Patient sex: M
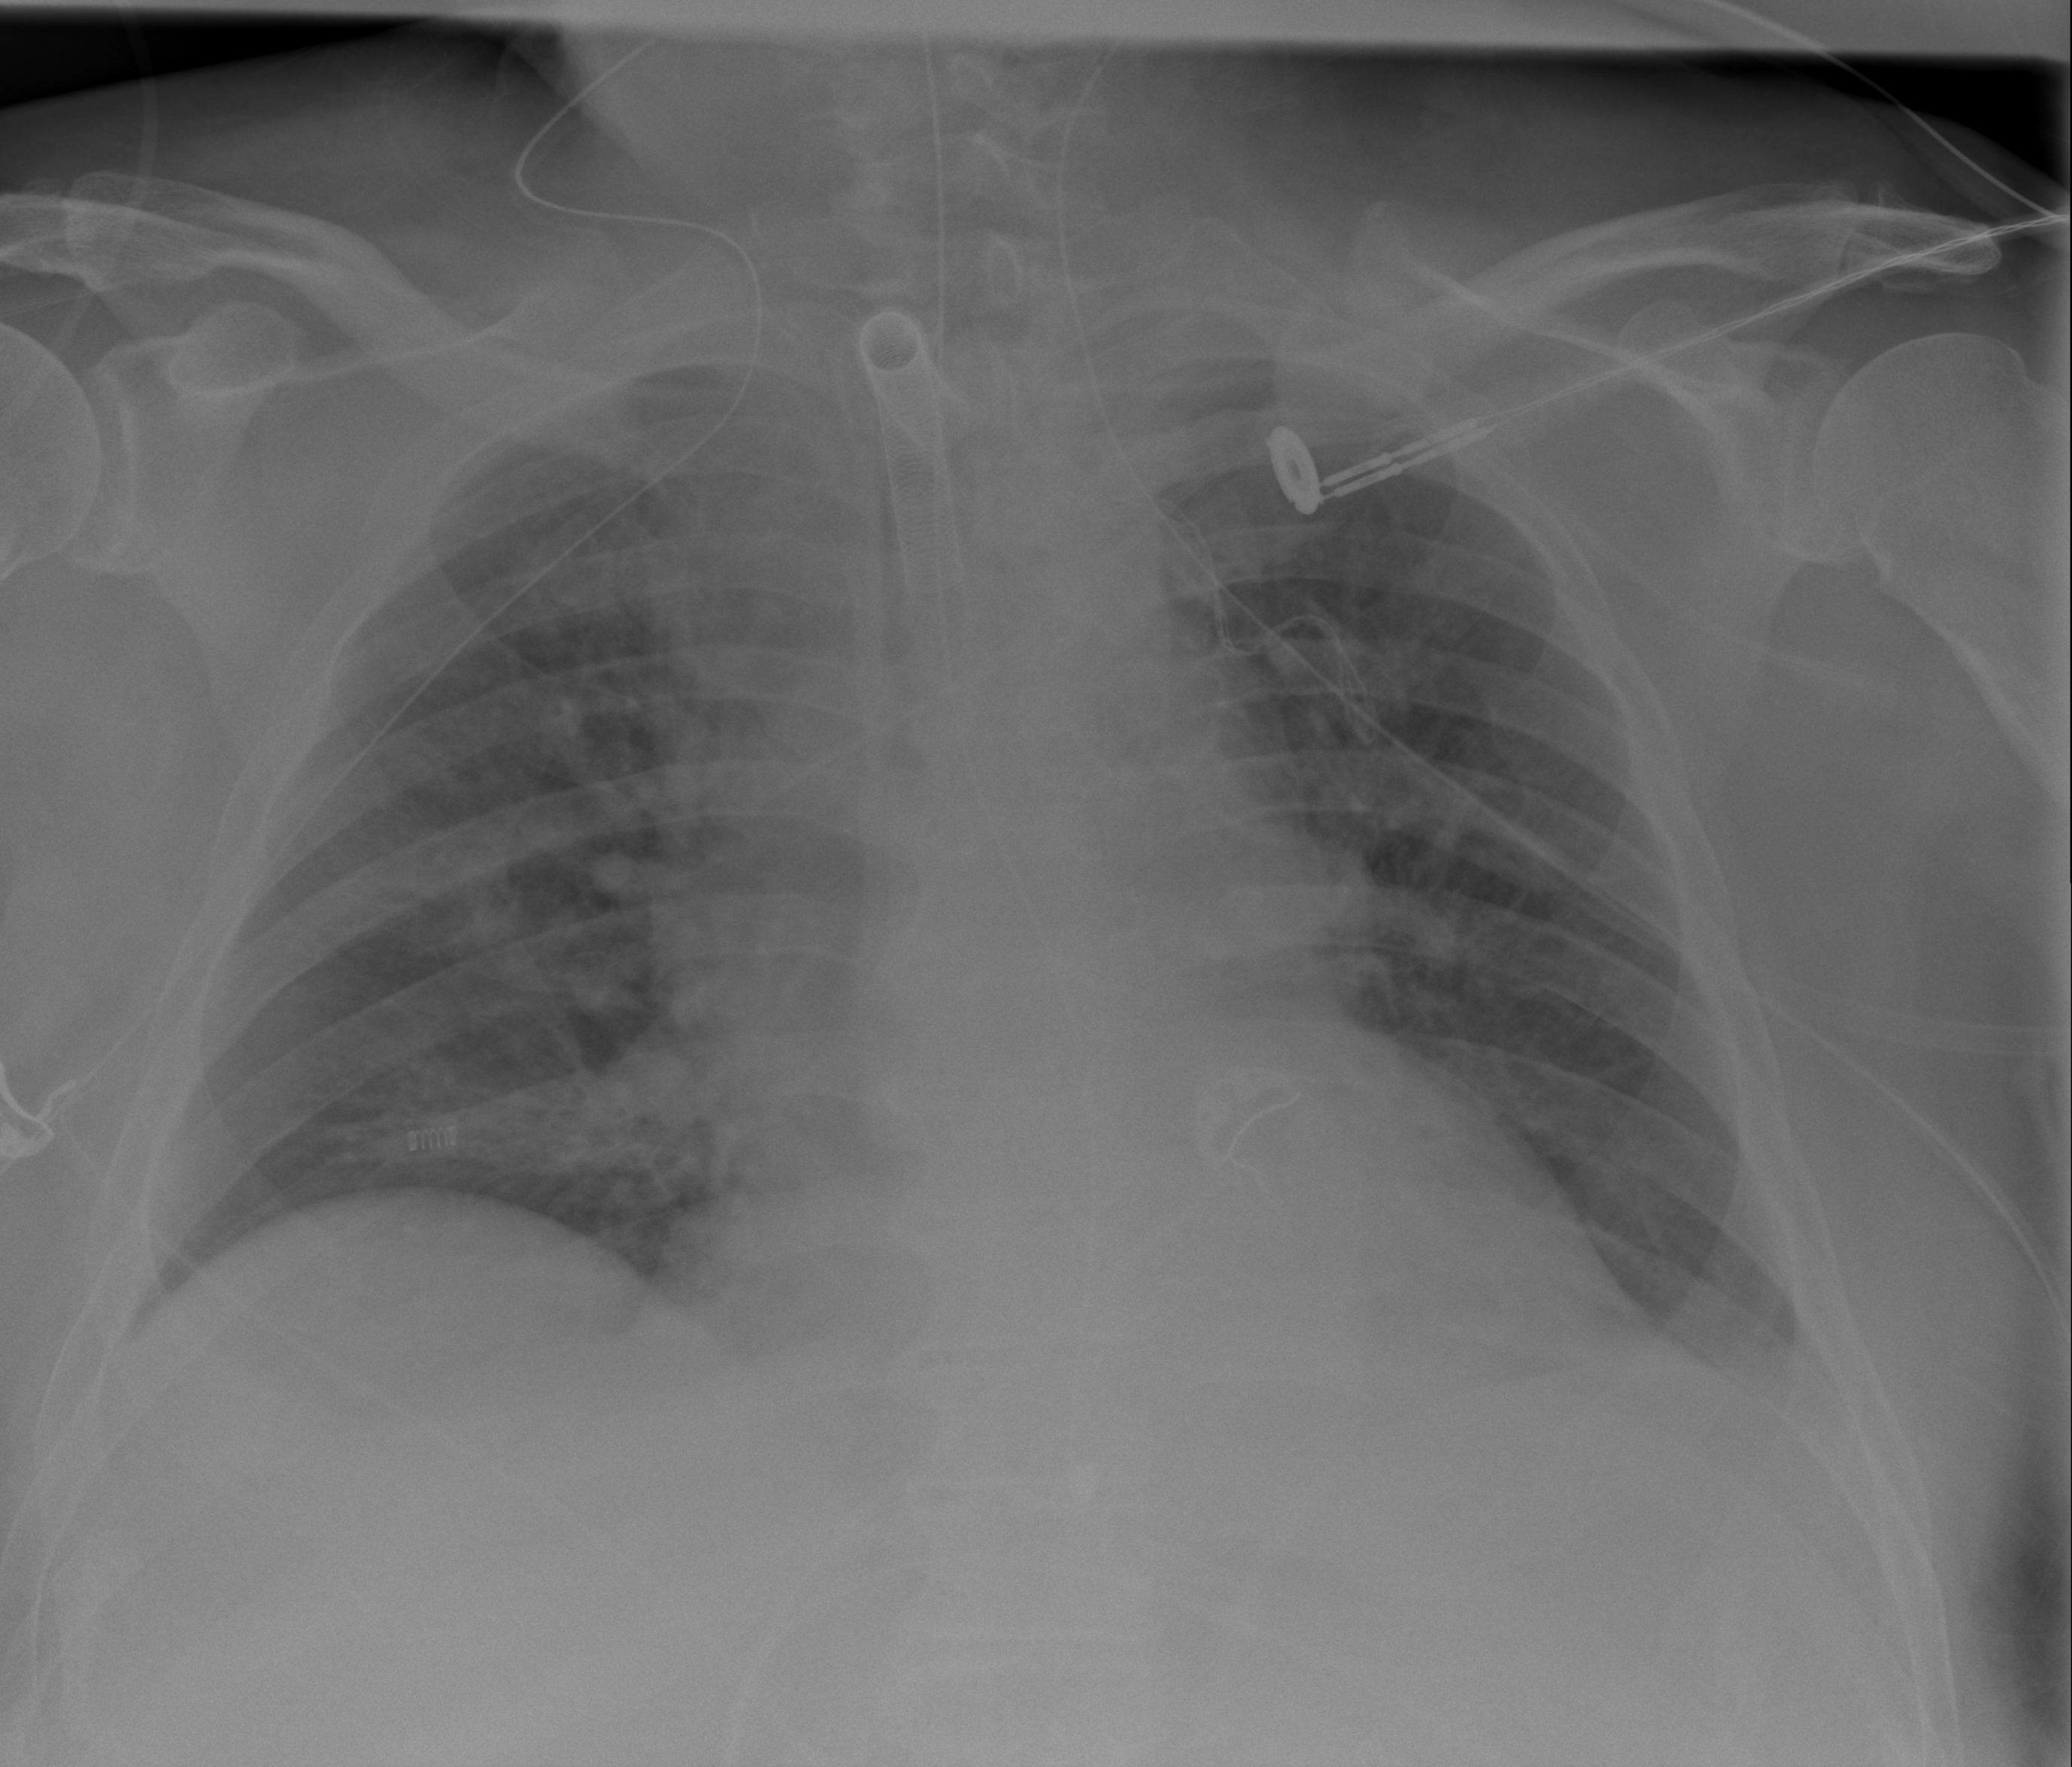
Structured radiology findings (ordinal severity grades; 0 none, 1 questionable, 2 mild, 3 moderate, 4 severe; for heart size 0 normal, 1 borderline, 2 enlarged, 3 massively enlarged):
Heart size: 1
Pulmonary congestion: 2
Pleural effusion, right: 0
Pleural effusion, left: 2
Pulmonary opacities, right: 2
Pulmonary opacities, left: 0
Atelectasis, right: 2
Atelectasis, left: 2